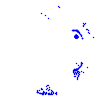
Particle: kaon